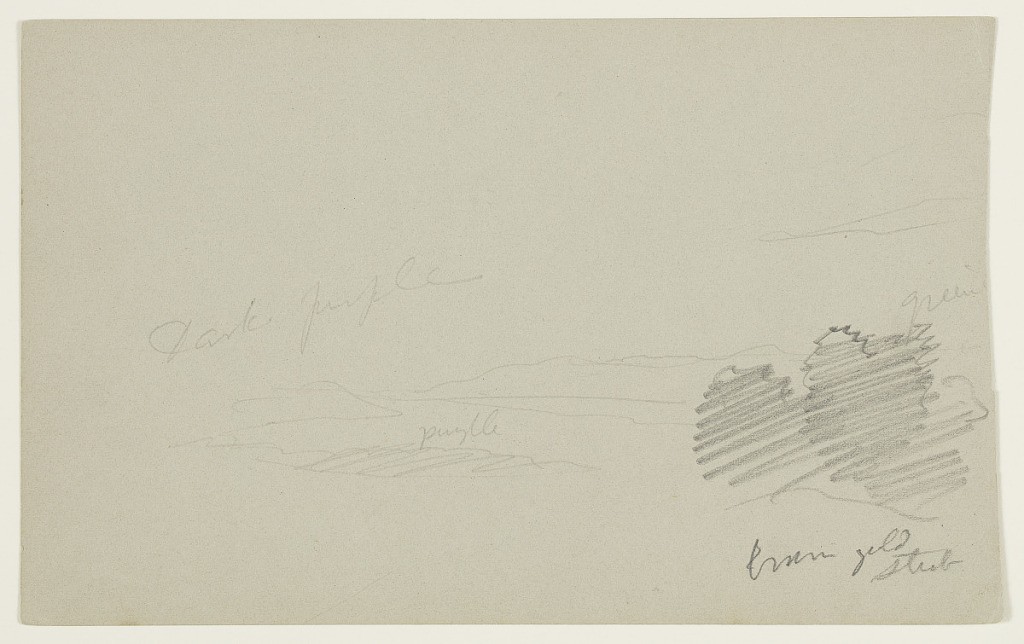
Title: Looking Southwest from Olana, Hudson, New York
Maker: Frederic Edwin Church, American, 1826–1900
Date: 1860–80
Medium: Graphite on gray-green wove paper; verso: graphite
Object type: Drawing
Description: Landscape sketch showing a view of the Hudson River Valley and the Catskill Mountains from the artist's property in Hudson, New York, known as Olana. In the foreground at right, a nearby group of trees on a hill are loosely rendered. Down this hill, in the middle distance, a wide portion of the Hudson River near the village of Catskill is visible. In the background, the southern portion of the Catskill Escarpment forms a rolling horizon. One light cloud hangs in the sky above at right.

Verso: Landscape sketch showing a view of a rugged mountain range--likely a section of the Catskill Escarpment--darkened in shadow. A tall, rounded peak is shown at right while another shorter, sharper peak is visible at left. A dark, loosely-rendered cloud hangs in the sky above the mountain at center.